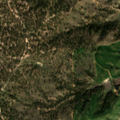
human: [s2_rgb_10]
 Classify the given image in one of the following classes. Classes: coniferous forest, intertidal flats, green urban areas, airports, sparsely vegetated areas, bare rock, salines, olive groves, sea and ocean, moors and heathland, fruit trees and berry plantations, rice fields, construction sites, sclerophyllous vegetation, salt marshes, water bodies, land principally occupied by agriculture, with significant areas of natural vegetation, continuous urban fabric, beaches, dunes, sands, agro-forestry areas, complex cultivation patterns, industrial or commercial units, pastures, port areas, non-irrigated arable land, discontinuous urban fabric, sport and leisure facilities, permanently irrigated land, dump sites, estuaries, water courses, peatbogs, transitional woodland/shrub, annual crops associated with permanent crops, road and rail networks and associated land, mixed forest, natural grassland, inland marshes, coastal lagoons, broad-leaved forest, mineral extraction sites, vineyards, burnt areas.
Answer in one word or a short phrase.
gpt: non-irrigated arable land, rice fields, broad-leaved forest, transitional woodland/shrub